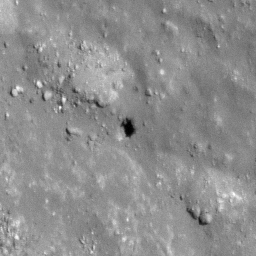
Pit: Tharp 4
Host crater: Tharp
Host type: impact_melt
Lunar coordinates: latitude -30.606, longitude 145.706